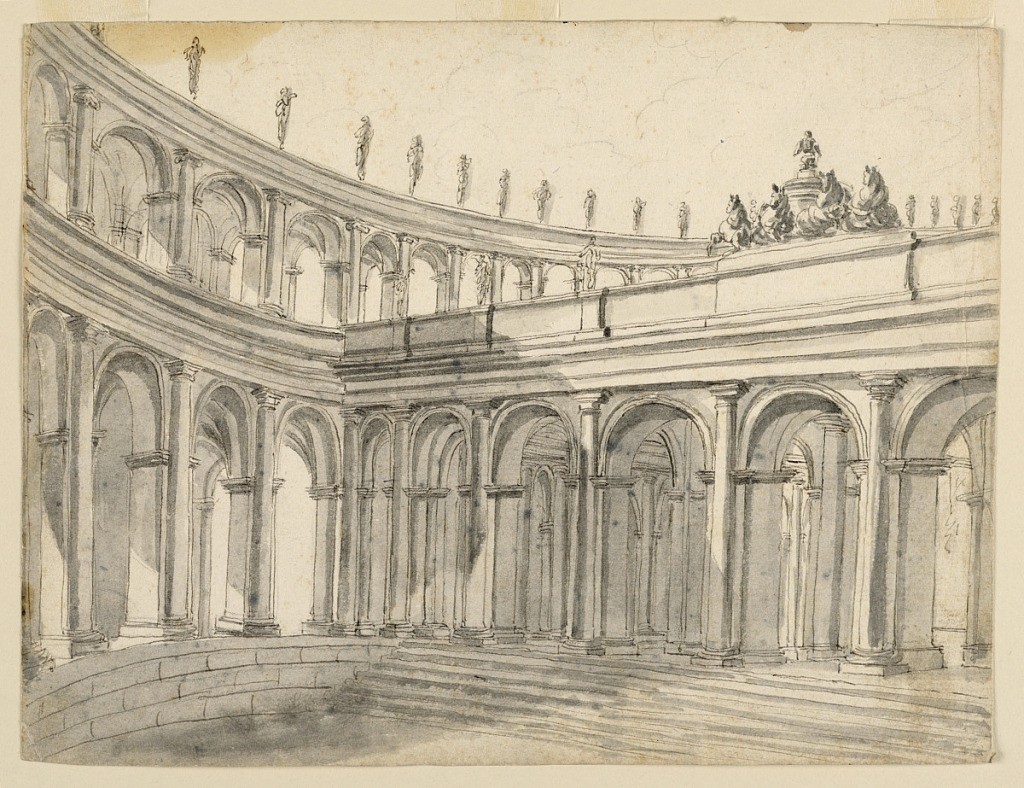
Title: Stage Design of an Atrium
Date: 1825–50
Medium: Carbon, pen and ink, brush and gray watercolor on paper
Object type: Drawing
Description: Outside is a segment of a circular enclosure, consisting of two stories of colonnades, with statues upon the entablature of the upper one. Steps lead to a transversal colonnade, crowned in the center by a quadriga.